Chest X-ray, AP view. Patient: 32 years old, sex M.
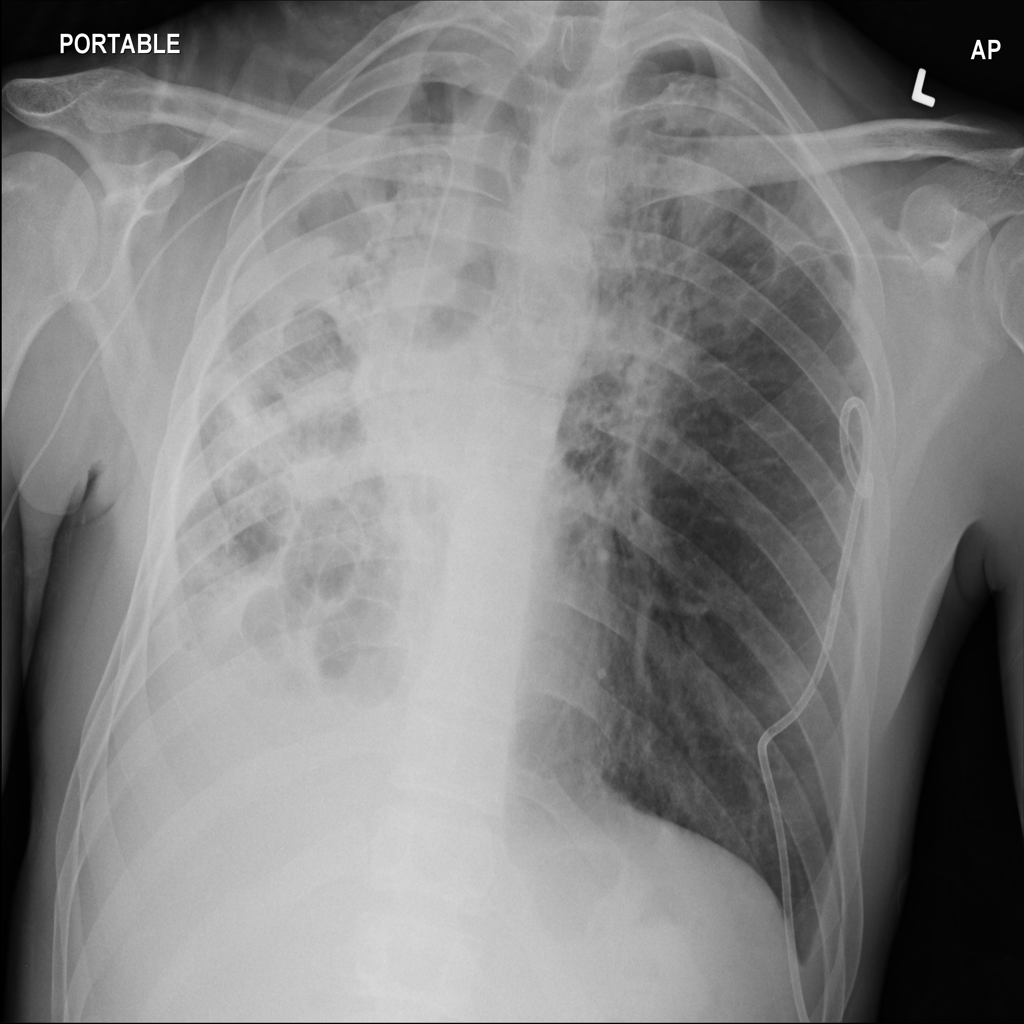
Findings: Effusion, Pleural_Thickening